Question: Gitlovers, I have one issue.
Several commits ago, after last merging dev branch into master, I forgot to switch back to the dev branch. And I continued to make commits into the wrong branch: master - which should be back to where the merge happened. How do I swap the branches so it makes the situation as if I switched back to the dev branch after I merged it into master?
I tried with rebase:
'git checkout master; git rebase dev;'
and
'git checkout master; git rebase --onto dev;' doing something weird for me..

sorry for my horrible english (corrections are welcome) :-)
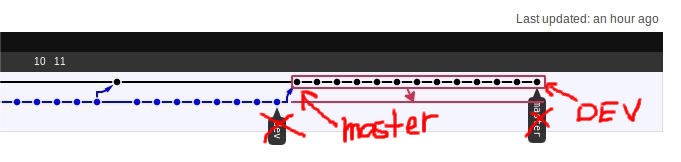
Answer: A general solution that will also work for more complex scenarios where history isn't linear. , then:
'''
git rebase --preserve-merges --onto master^2 master dev
'''
What must have happened for you to get in the situation is that you did this:
1. checked out master
2. merged dev
3. checked out dev
4. merged master (!!!)
5. continued to develop on dev
the mistake is step 4. This is called a back merge and should be avoided - although some trunk based workflows benefit from it.